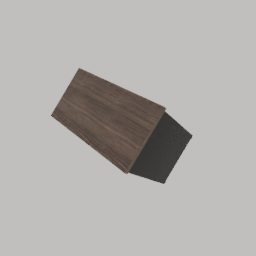
Label: furniture